Question: I am trying to create a linked list, with like a Bird Survey type thing, and I am trying to have an end output where it returns all the species I've entered and how many times I've entered each one. Right now the output counts each different bird that I enter, but it doesn't give a separate count at the end of the report for each one that I've entered and I'm not sure how to do that. I've been fussing with this for hours now, I feel like I'm super close, please help if you can <3... Here is the code:
'''
class Program
{
public class Node
{
/* You add the type of bird and a count of
* how many times that bird is said.
* Then you use a method to print out
* the types of birds and how many times each bird was said*/
public string bird;
public Node next;
public Node(string i)
{
bird = i;
next = null;
}
public void getReport()
{
Console.Write("|" + bird + "|->");
if (next != null)
{
next.getReport();
}
}
public void AddToEnd(string bird)
{
if (next == null)
{
next = new Node(bird);
}
else
{
next.AddToEnd(bird);
}
}
public class BirdList
{
public Node headNode;
public BirdList()
{
headNode = null;
}
public void AddToEnd(string bird) //method to add to the end of a list
{
if (headNode == null)
{
headNode = new Node(bird);
}
else
{
headNode.AddToEnd(bird);
}
}
public void AddToBeginning(string bird) //add to the beginning of a list
{
if (headNode == null)
{
headNode = new Node(bird);
}
else
{
Node temp = new Node(bird);
temp.next = headNode;
headNode = temp;
}
}
public void getReport()
{
if (headNode != null)
{
headNode.getReport();
}
}
public int getCount(string bird)
{
Node current = headNode;
int count = 0;
while (current!= null)
{
if (current.bird == bird)
{
count++;
}
current = current.next;
}
return count;
}
}
static void Main(string[] args)
{
BirdList birdList = new BirdList();
string userInput = "";
while (userInput != "done")
{
Console.WriteLine("Please enter a bird:");
userInput = Console.ReadLine();
if (userInput == "done")
{
break;
}
birdList.AddToEnd(userInput);
Console.WriteLine(birdList.getCount(userInput));
}
birdList.getReport();
Console.ReadLine();
'''
And the output looks something like this:

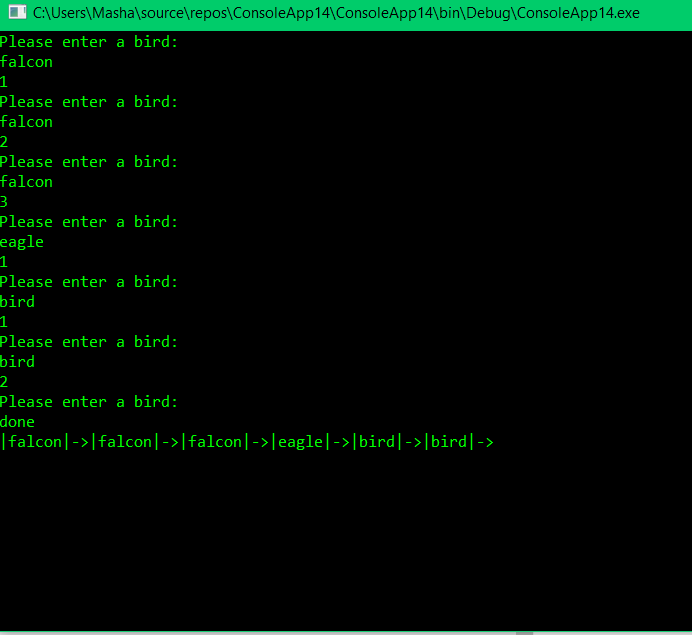
Answer: Your code was good, it was just missing a few things. For one, each bird needs a counter. Also there is no need to add the bird in again once it is in the list. I rewrote your code a bit, and placed comments in for you to see. here you go:
'''
class Program
{
public class Node
{
/* You add the type of bird and a count of
* how many times that bird is said.
* Then you use a method to print out
* the types of birds and how many times each bird was said*/
public string bird;
public Node next;
public int count; // each bird needs a counter
public Node(string i)
{
bird = i;
next = null;
count = 0;
}
public void getReport()
{
Console.Write("|" + bird + "|->" + count );
if (next != null)
{
next.getReport();
}
}
public void AddToEnd(string bird)
{
if (this.bird != bird) // if the bird is already in the list, it wont add it in again.
{
if (next == null)
{
next = new Node(bird);
}
else
{
next.AddToEnd(bird);
}
}
}
public class BirdList
{
public Node headNode;
public BirdList()
{
headNode = null;
}
public void AddToEnd(string bird) //method to add to the end of a list if bird is not already in the list.
{
if (headNode == null)
{
headNode = new Node(bird);
}
else
{
headNode.AddToEnd(bird);
}
}
public void AddToBeginning(string bird) //add to the beginning of a list
{
if (headNode == null)
{
headNode = new Node(bird);
}
else
{
Node temp = new Node(bird);
temp.next = headNode;
headNode = temp;
}
}
public void getReport()
{
if (headNode != null)
{
headNode.getReport();
}
}
public int getCount(string bird)
{
Node current = headNode;
int count = 0;
while (current != null)
{
if (current.bird == bird)
{
current.count++; // once the bird is found, increment the counter.
count = current.count; // set the birds counter to the count.
}
current = current.next;
}
return count;
}
}
static void Main(string[] args)
{
BirdList birdList = new BirdList();
string userInput = "";
while (userInput != "done")
{
Console.WriteLine("Please enter a bird:");
userInput = Console.ReadLine();
if (userInput == "done")
{
break;
}
birdList.AddToEnd(userInput);
Console.WriteLine(birdList.getCount(userInput));
}
birdList.getReport();
Console.ReadLine();
}
}
}
'''